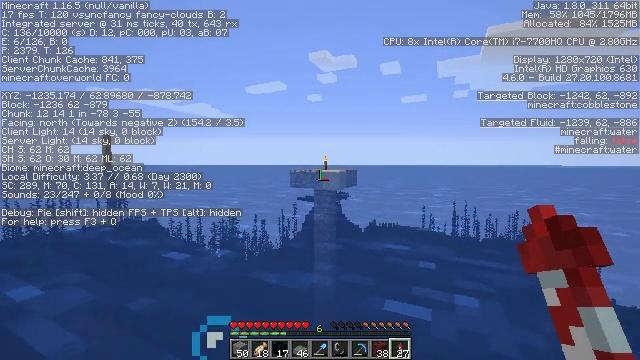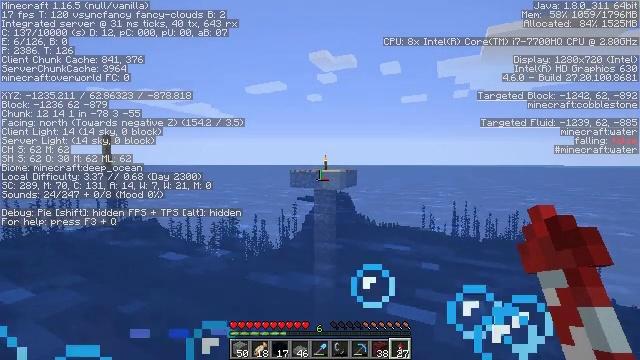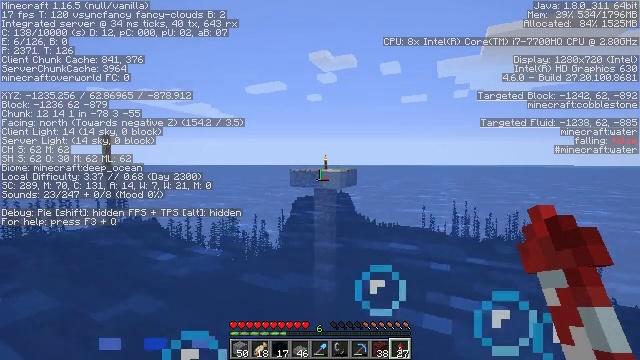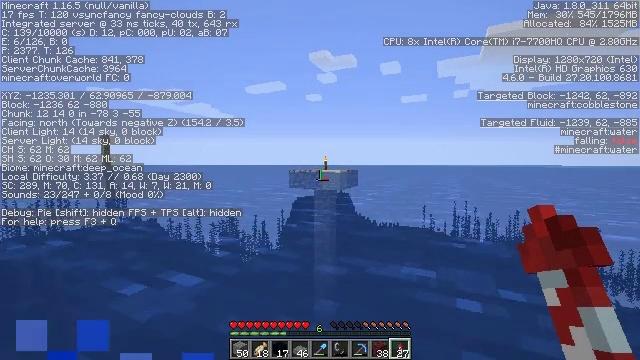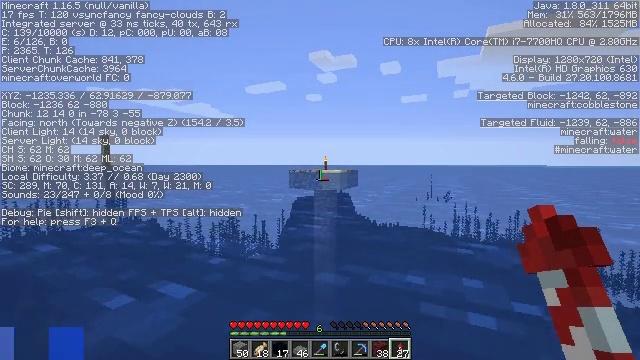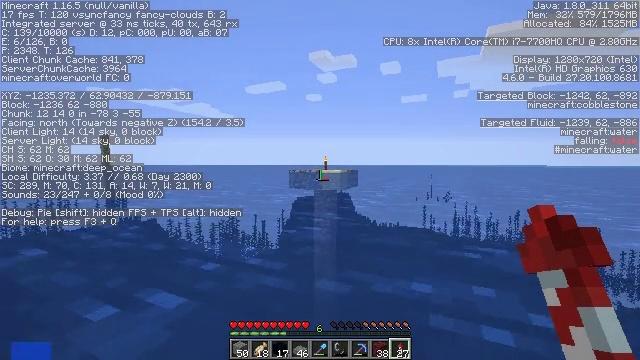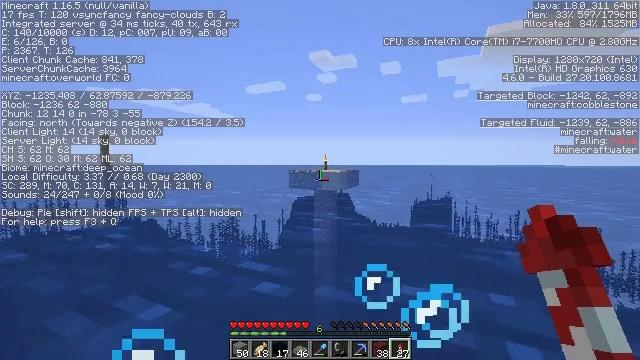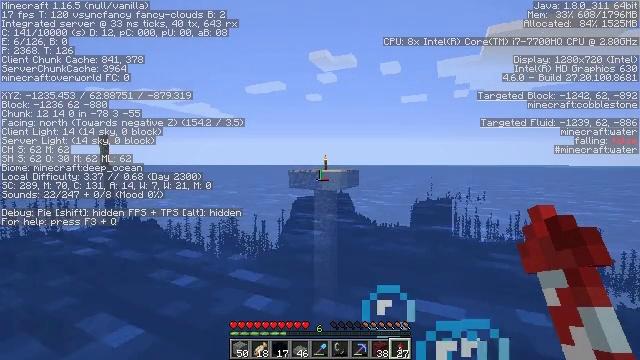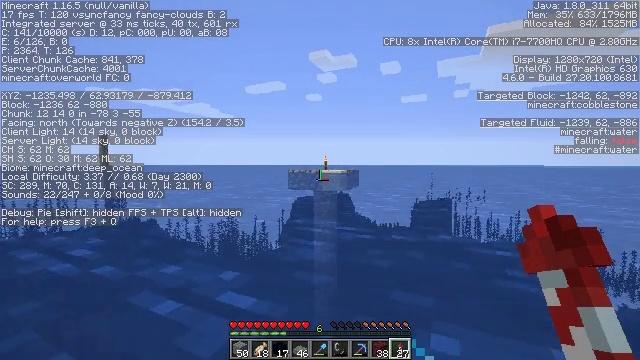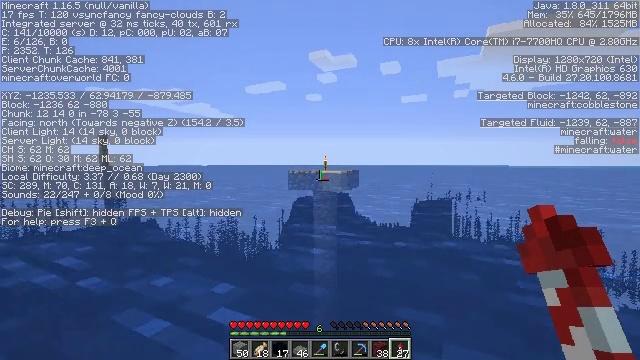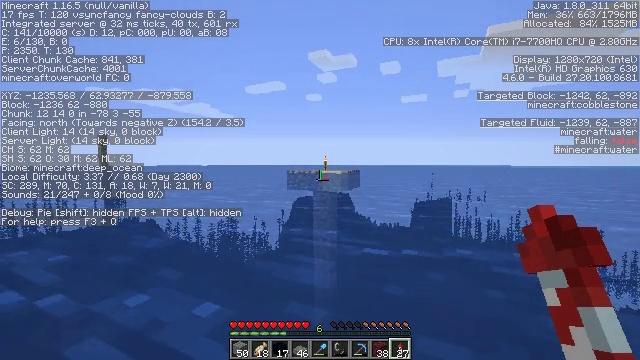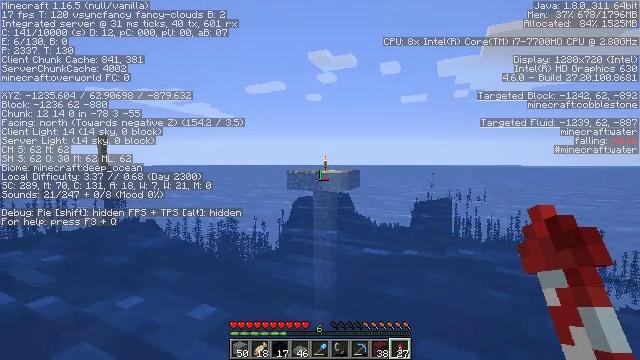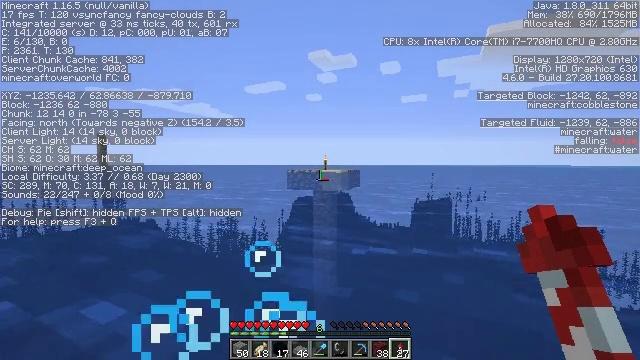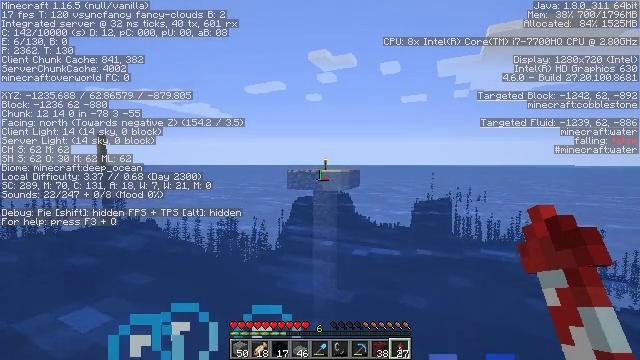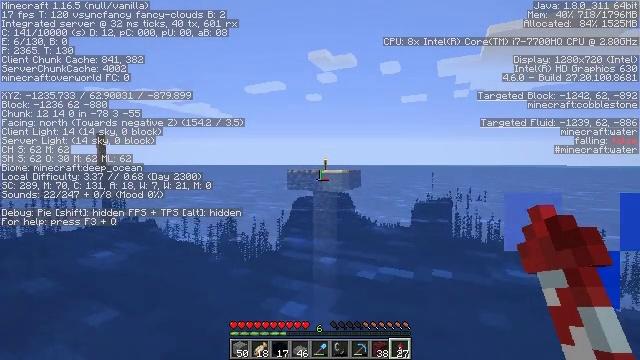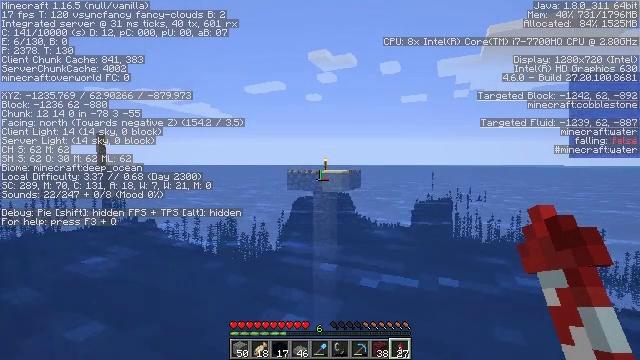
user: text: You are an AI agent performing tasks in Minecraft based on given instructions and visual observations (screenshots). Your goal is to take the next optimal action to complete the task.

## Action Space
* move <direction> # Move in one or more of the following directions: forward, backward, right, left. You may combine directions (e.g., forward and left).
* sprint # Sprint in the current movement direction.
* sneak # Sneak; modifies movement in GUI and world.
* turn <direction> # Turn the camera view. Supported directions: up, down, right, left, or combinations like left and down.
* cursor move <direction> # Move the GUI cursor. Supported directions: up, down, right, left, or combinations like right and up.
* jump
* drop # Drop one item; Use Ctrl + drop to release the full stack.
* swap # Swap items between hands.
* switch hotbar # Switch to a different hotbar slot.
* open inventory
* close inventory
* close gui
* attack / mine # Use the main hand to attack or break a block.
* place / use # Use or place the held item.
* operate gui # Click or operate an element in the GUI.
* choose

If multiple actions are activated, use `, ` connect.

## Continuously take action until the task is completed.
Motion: motion action
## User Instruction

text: Mine block black concrete powder.
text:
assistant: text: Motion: move forward, jump
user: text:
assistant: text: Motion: move forward, jump
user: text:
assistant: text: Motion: move forward, jump
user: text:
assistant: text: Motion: move forward, jump
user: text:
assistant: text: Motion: move forward, jump
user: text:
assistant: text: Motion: move forward, jump
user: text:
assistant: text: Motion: move forward, jump
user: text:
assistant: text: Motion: move forward, jump
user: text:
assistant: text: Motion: move forward, jump
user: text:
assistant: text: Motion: move forward, jump
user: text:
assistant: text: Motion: move forward, jump
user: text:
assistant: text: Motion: move forward, jump
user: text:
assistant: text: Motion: move forward, jump
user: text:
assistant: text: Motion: move forward, jump
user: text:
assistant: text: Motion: move forward, jump
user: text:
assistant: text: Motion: move forward, jump
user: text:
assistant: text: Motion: move forward, jump
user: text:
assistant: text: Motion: move forward, jump
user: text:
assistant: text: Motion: move forward, jump
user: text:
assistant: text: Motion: move forward, jump
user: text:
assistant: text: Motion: move forward, jump
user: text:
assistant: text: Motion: move forward, jump
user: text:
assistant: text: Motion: move forward, jump
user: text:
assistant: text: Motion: move forward, jump
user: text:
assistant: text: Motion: move forward, jump
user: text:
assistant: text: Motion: move forward, jump
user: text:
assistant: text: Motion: move forward, jump
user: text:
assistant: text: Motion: move forward, jump
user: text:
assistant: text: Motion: move forward, jump
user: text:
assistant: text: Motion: move forward, jump